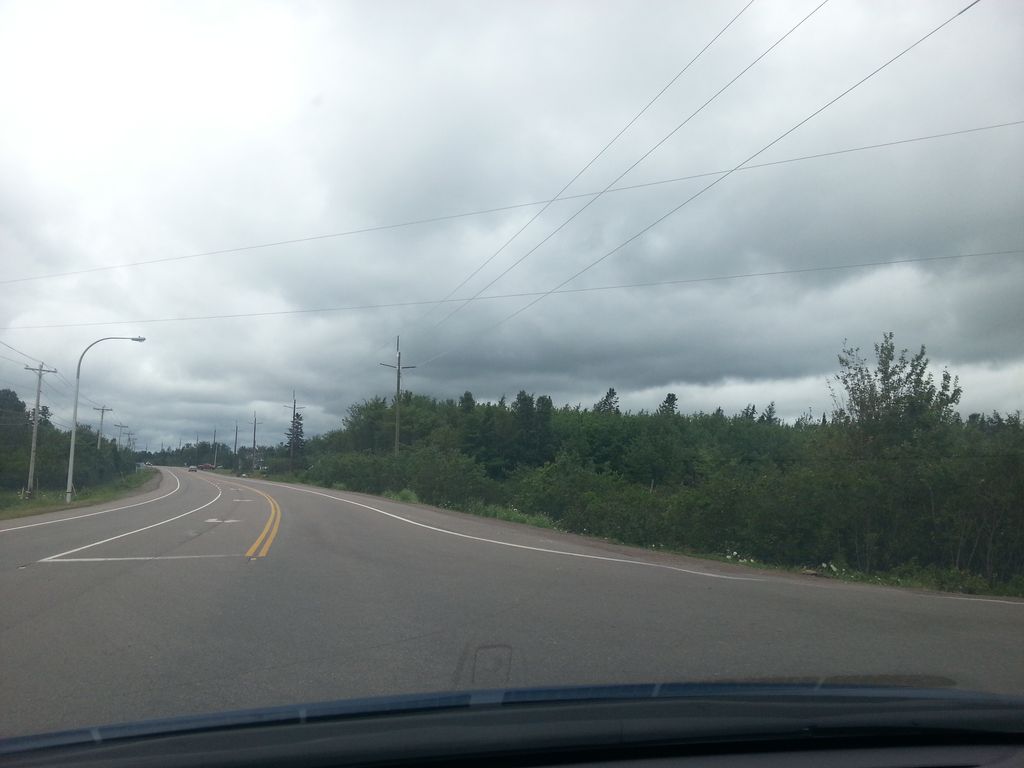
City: charlottetown